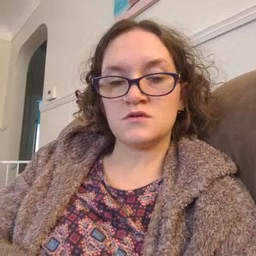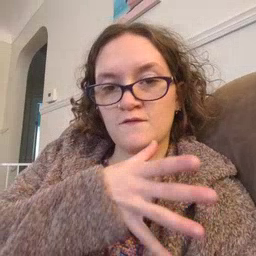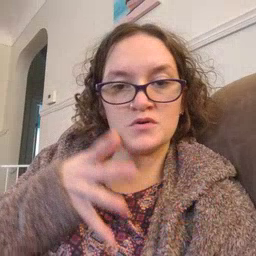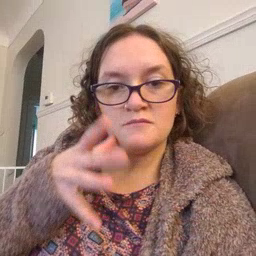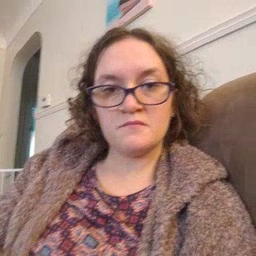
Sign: farm